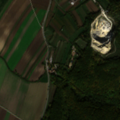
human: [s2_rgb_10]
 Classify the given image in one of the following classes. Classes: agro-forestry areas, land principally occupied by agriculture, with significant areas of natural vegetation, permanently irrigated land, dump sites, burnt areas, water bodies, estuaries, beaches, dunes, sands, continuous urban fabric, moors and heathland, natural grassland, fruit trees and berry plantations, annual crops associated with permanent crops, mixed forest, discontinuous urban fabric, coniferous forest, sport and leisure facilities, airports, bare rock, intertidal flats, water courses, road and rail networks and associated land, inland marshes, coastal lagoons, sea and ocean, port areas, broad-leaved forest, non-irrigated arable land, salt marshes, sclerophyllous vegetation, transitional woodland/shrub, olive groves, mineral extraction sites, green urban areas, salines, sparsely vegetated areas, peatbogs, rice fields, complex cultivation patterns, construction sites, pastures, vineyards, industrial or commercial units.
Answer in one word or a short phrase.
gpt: non-irrigated arable land, land principally occupied by agriculture, with significant areas of natural vegetation, broad-leaved forest